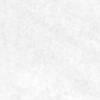
Label: no_change